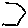
Label: hexagon